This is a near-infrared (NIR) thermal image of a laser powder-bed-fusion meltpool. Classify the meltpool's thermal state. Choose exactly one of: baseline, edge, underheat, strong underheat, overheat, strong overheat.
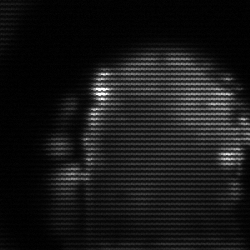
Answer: baseline